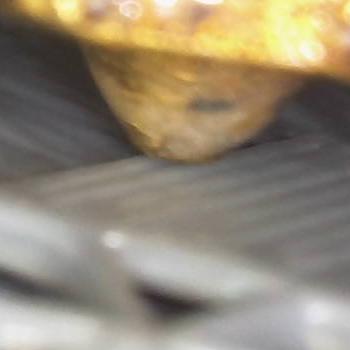
Flow rate: 78%